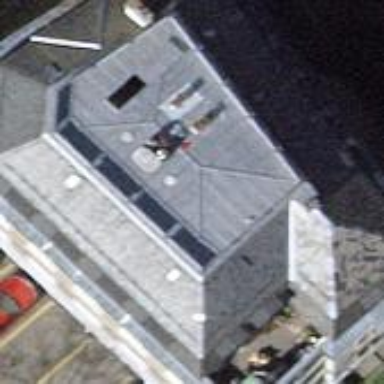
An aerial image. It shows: Half-hipped roof building.